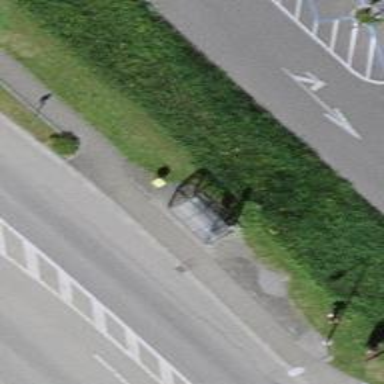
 serving as platform for public transportation."